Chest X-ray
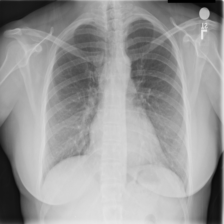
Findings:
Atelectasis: negative
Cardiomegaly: negative
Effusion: negative
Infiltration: negative
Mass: negative
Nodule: negative
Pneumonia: negative
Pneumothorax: negative
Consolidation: negative
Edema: negative
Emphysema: negative
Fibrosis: negative
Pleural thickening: negative
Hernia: negative